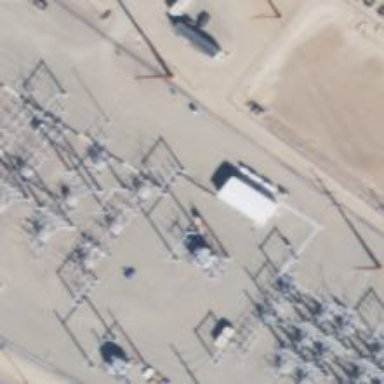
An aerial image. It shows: Switch for power supply.